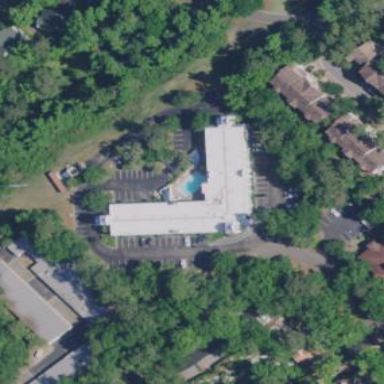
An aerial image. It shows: Hotel building.